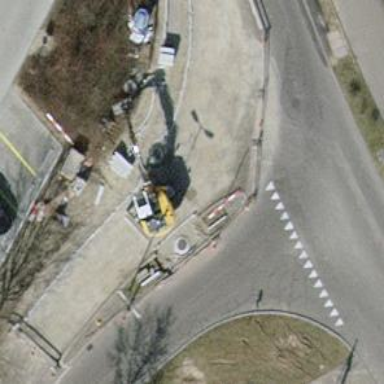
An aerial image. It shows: Uncontrolled crossing with pedestrian island.